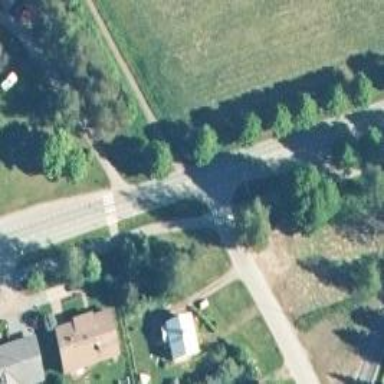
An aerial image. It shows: Uncontrolled road crossing.